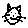
Label: cat